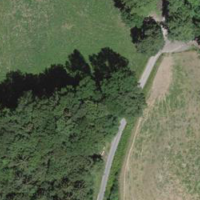
EUNIS habitat code: 44
Species observed at this site:
Lathyrus vernus